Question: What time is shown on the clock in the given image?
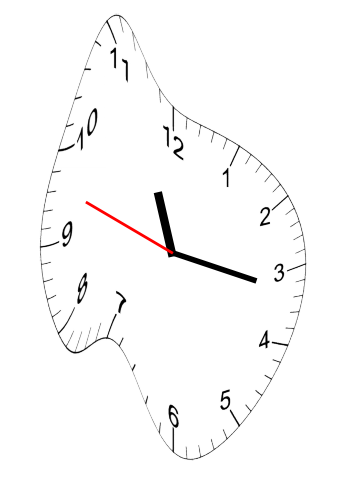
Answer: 11:16:48